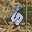
Label: 6